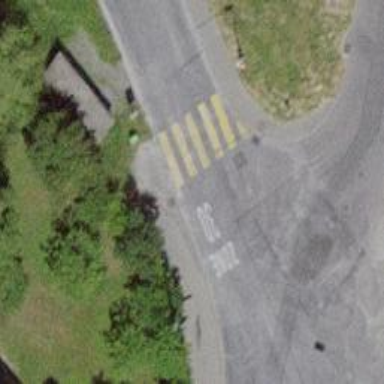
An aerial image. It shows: Uncontrolled zebra crossing on the road.